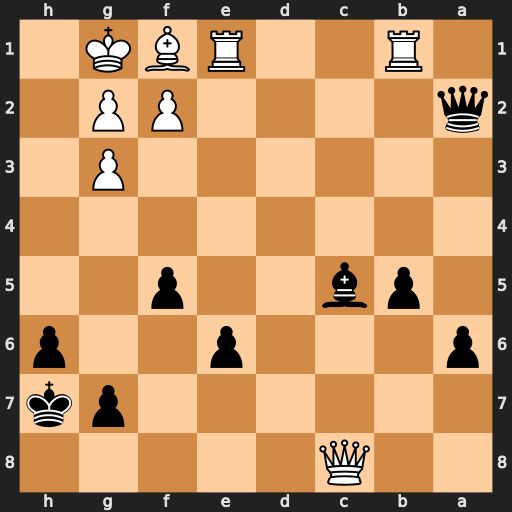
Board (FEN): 2Q5/6pk/p3p2p/1pb2p2/8/6P1/q4PP1/1R2RBK1
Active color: b
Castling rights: -
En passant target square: -
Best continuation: Qxf2+ Kh2 Qg1+ Kh3 Qh1#